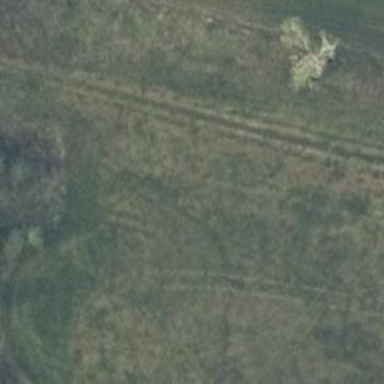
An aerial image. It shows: Track road with grass surface.